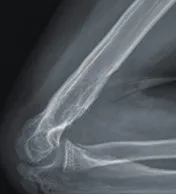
(C,D) Anteroposterior and maximum-flexion lateral radiograph of the elbow suggest no signs of recurrence.
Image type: radiology (x_ray)